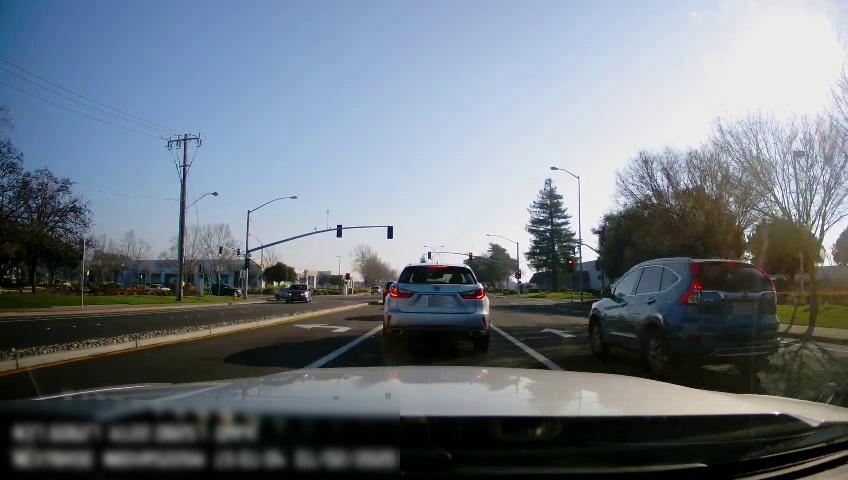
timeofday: Day
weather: Sunny
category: Drivable Space
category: Drivable Space
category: Vehicles | SUV
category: Vehicles | SUV
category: Vehicles | SUV
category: Vehicles | Car
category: Vehicles | SUV
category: Vehicles | SUV
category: Lanes | Current Lane
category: Lanes | Alternate Lane
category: Lanes | Current Lane
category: Lanes | Alternate Lane